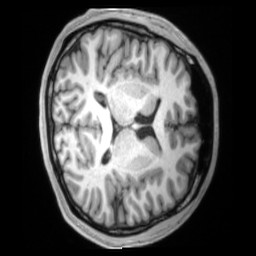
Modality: T1w
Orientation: axial
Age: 23
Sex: male
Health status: ill
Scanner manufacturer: siemens
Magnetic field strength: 3 T
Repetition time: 2.2 s
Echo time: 0.00157 s